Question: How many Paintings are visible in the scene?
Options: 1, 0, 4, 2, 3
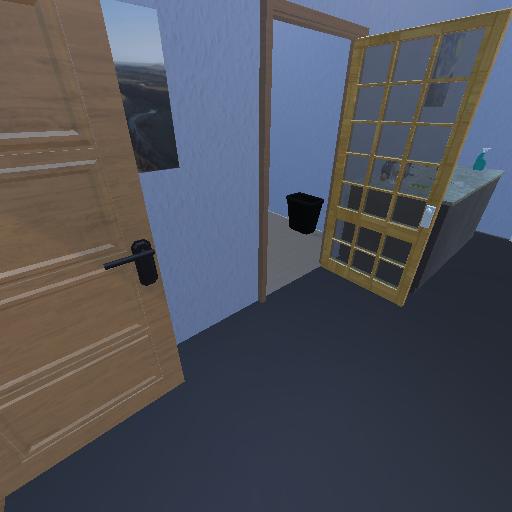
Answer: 1